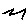
Label: zigzag